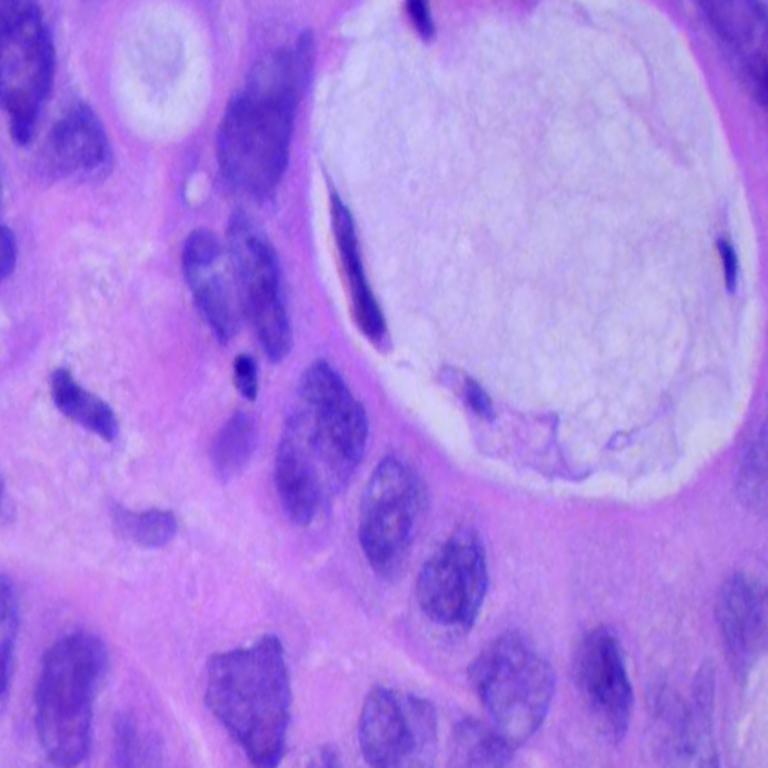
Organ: lung
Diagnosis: adenocarcinomas